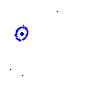
Particle: kaon